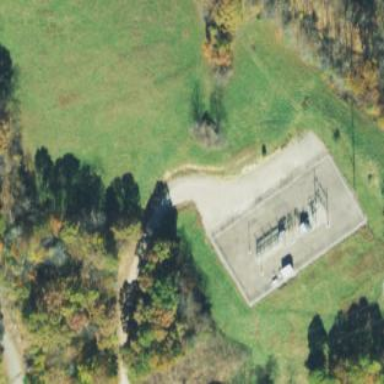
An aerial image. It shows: Distribution power substation secured by fence.